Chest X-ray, AP view. Patient: 28 years old, sex M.
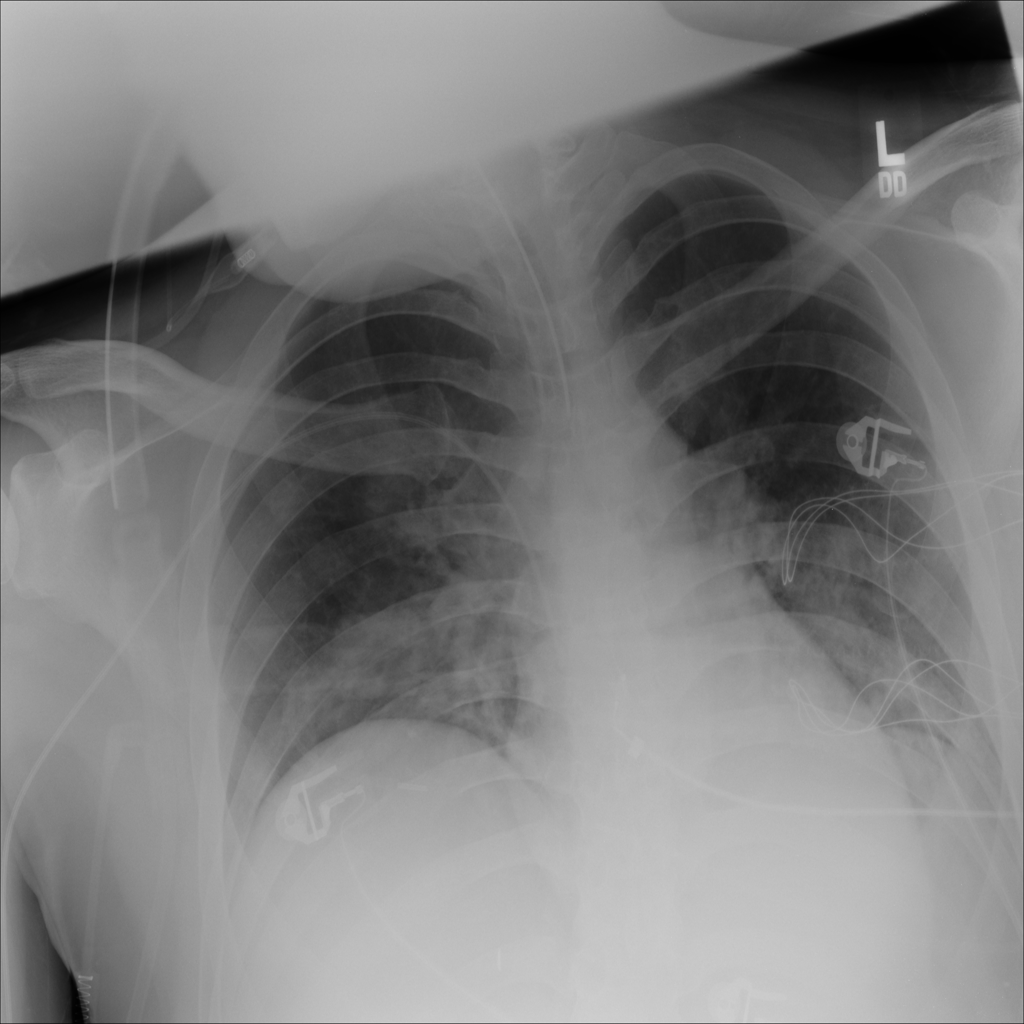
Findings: Infiltration